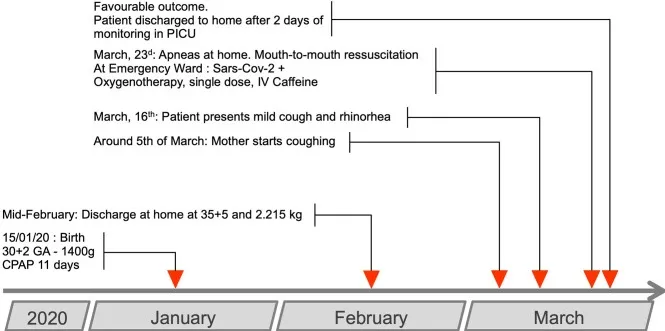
Case timeline.
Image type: chart (chart)